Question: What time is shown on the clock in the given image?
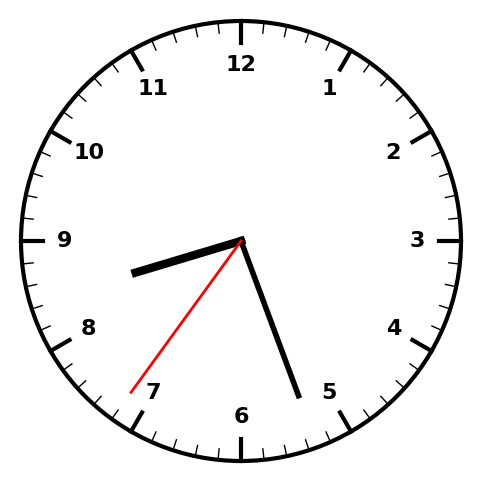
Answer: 08:26:36